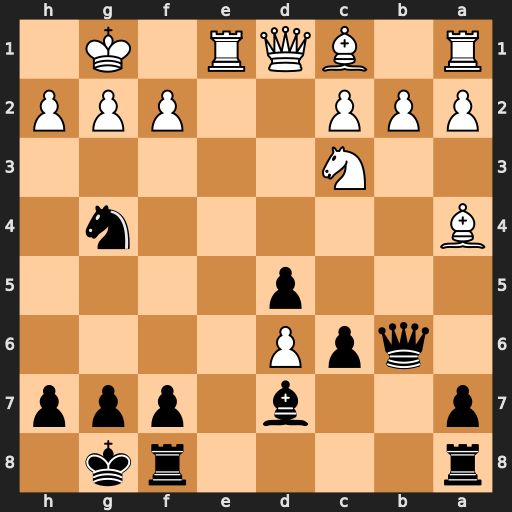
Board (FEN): r4rk1/p2b1ppp/1qpP4/3p4/B5n1/2N5/PPP2PPP/R1BQR1K1
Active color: b
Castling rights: -
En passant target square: -
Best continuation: Qxf2+ Kh1 Qh4 Bf4 Nf2+